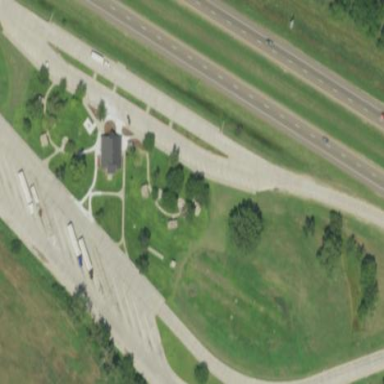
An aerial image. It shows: Rest area along the road.